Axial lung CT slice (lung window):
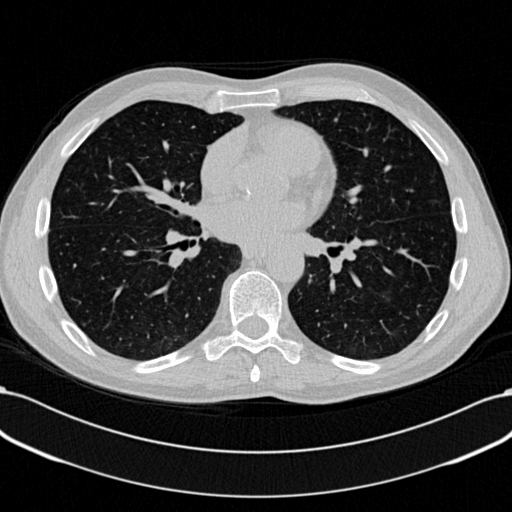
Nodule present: no